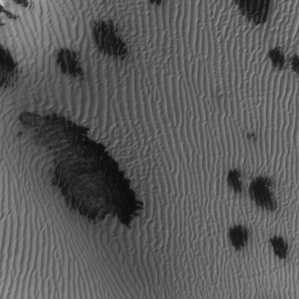
Label: frost